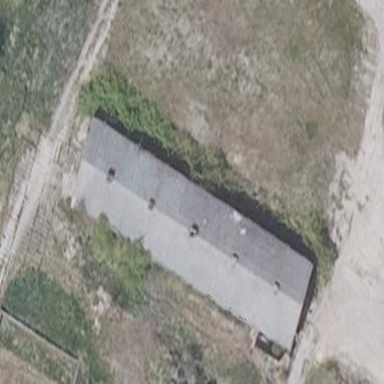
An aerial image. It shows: Cowshed building.